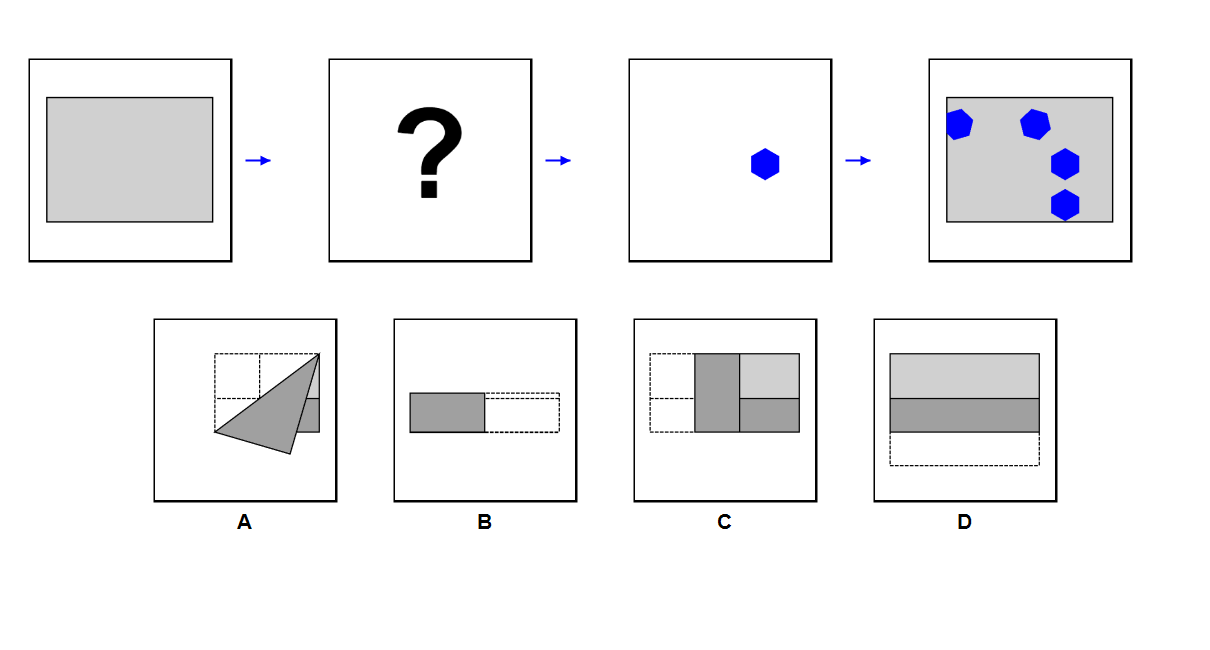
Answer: B